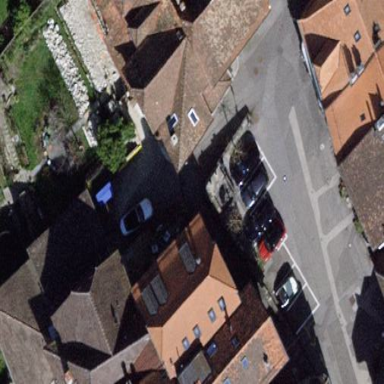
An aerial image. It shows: Building with hipped roof.